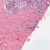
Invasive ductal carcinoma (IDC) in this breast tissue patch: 0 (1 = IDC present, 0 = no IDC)